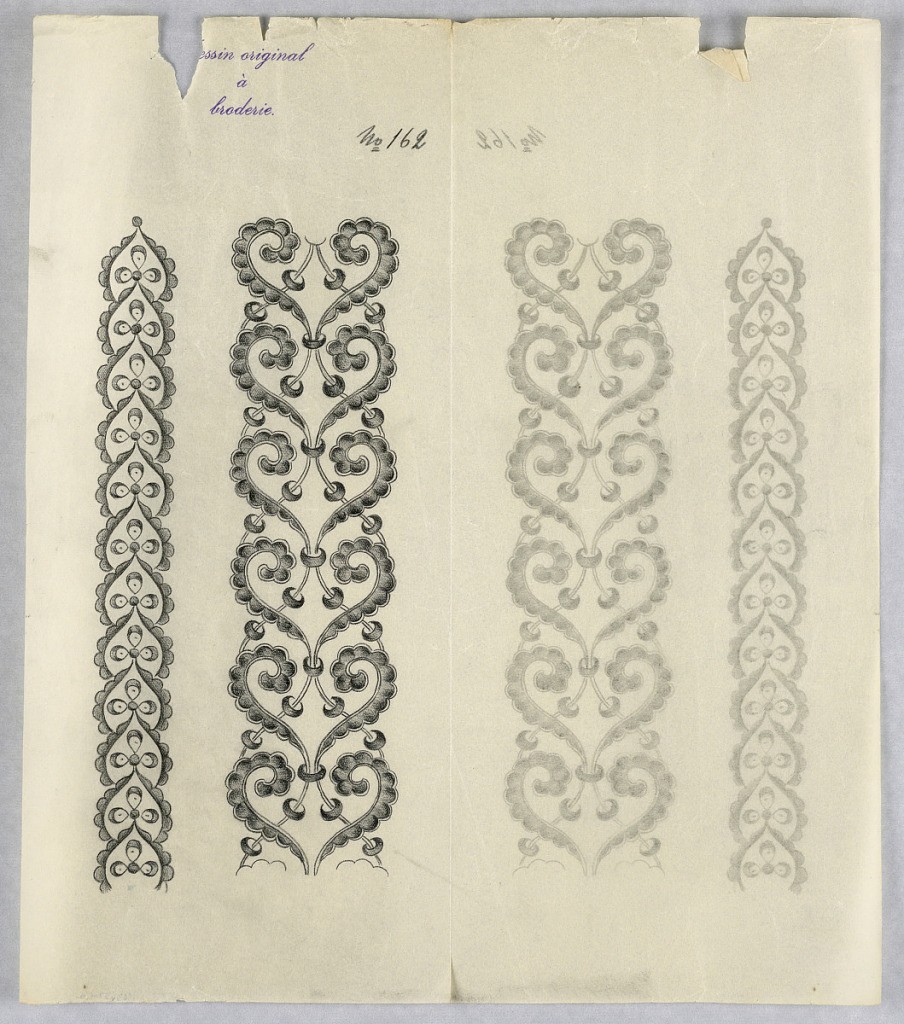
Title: Designs for Embroidery
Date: ca. 1890
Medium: Black crayon on tracing paper
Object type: Drawing
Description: Designs of abstract floral patterns for panels and borders. Each drawing stamped at top: "Dessin original a broderie." Designs numbered 162 (G)